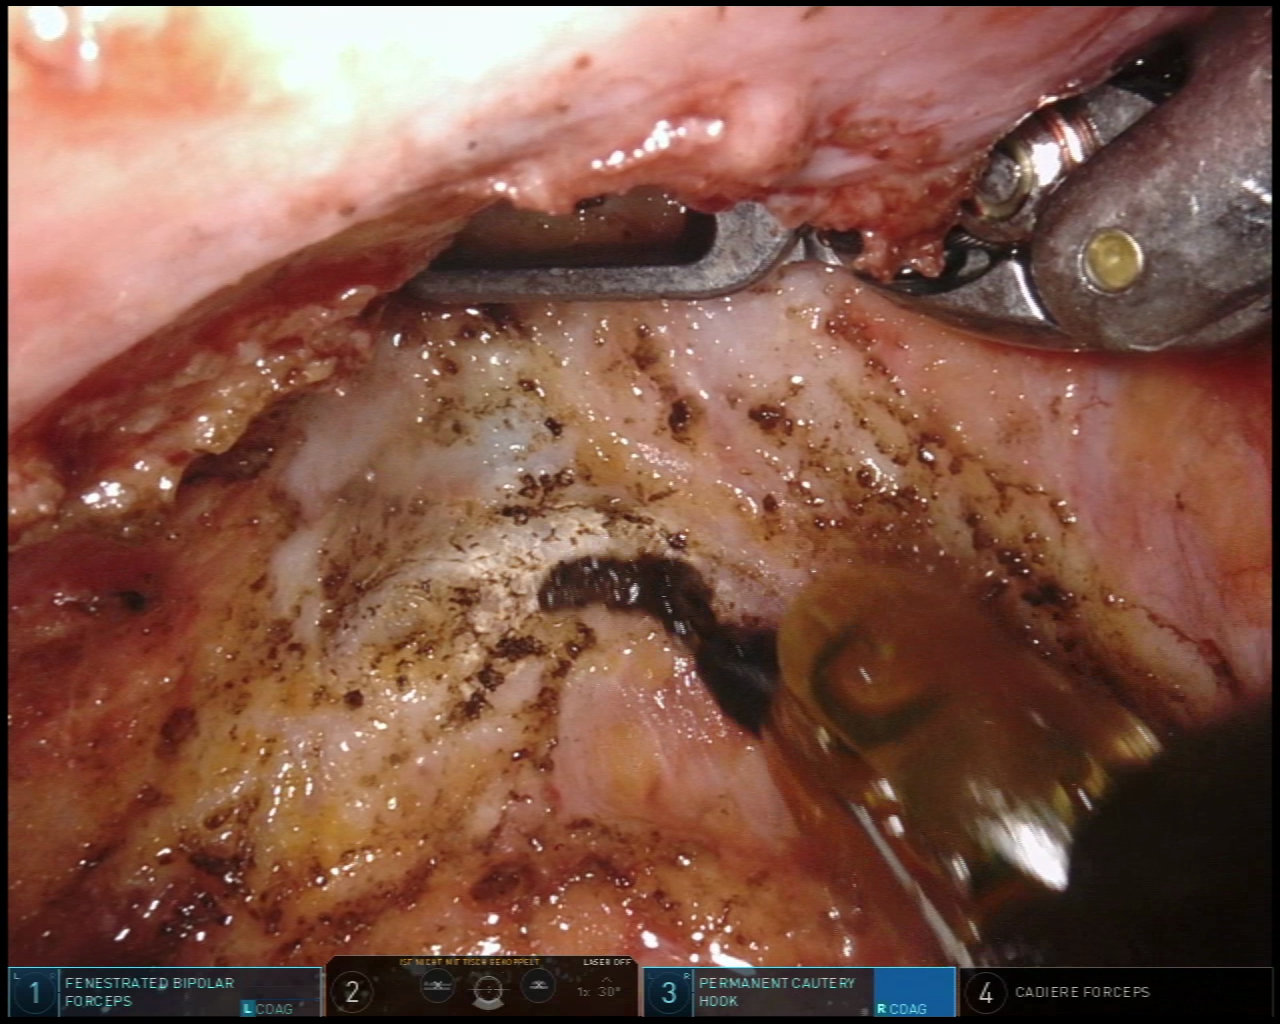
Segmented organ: vesicular_glands
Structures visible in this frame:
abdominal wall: no
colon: no
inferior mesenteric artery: no
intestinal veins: no
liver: no
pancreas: no
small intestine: no
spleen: no
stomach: no
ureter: no
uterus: no
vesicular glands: yes